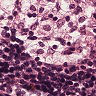
Metastatic tissue present: no